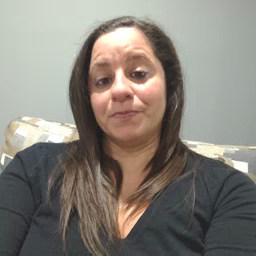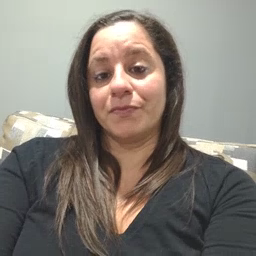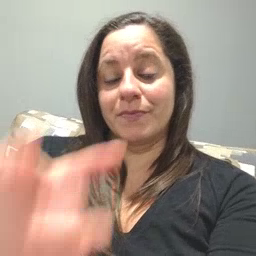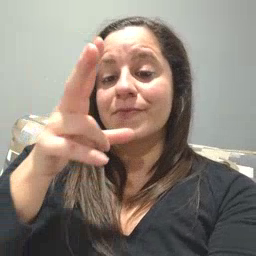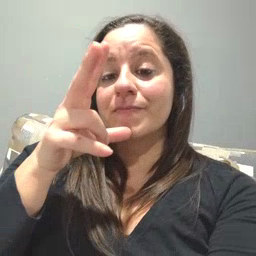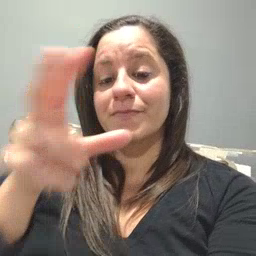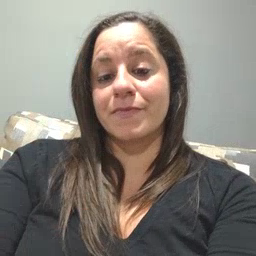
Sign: hen